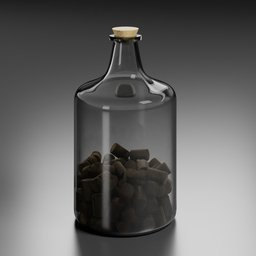
Label: decoration